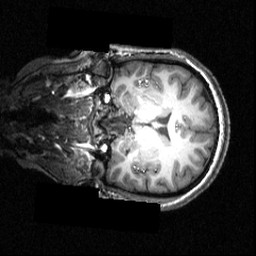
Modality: T1w
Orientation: coronal
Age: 20
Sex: female
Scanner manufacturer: siemens
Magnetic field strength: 3.951 T
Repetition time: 1.5 s
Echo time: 0.00335 s